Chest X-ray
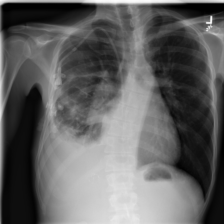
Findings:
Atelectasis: negative
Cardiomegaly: negative
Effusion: positive
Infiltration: negative
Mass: negative
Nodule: positive
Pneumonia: negative
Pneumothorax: negative
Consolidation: negative
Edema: negative
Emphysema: negative
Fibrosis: negative
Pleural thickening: negative
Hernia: negative